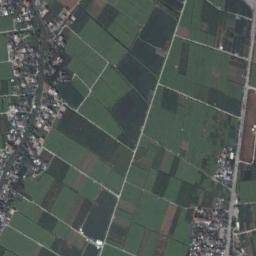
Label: rectangular_farmland